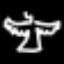
Label: angel